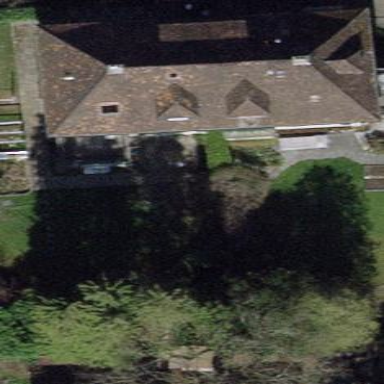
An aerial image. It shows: Semidetached house with tiled roof.